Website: lowes
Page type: billing-address
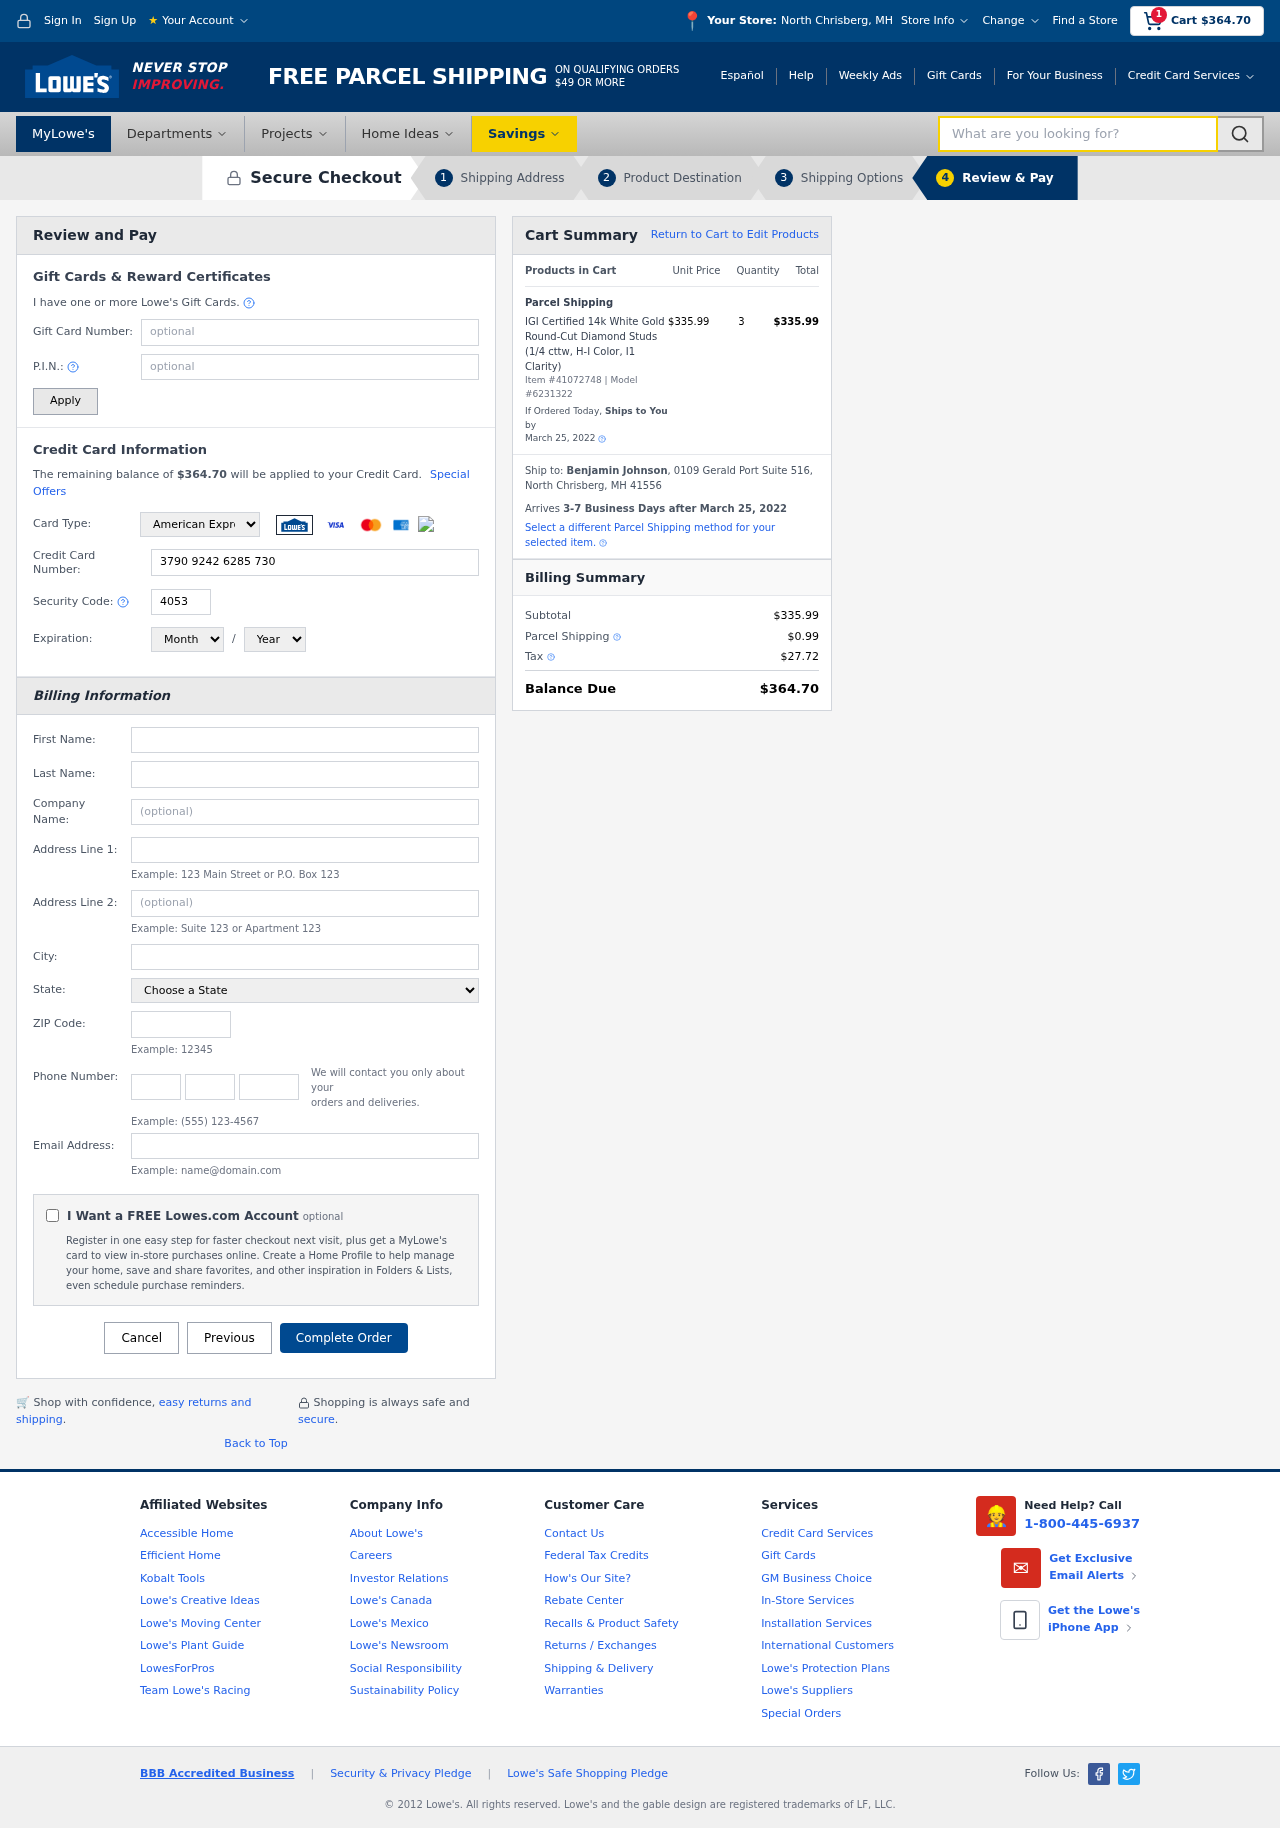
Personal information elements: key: PII_CARD_CVV
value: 4053
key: PII_CARD_EXPIRY_MONTH
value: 02
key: PII_CARD_EXPIRY_YEAR
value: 30
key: PII_CARD_NUMBER
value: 3790 9242 6285 730
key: PII_CARD_TYPE
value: American Express
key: PII_CITY
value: North Chrisberg
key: PII_CITY_STATE
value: North Chrisberg, MH
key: PII_COMPANY
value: Garrett, Powell and Moore
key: PII_EMAIL
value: benjamin.johnson@yahoo.com
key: PII_FIRSTNAME
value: Benjamin
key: PII_FULLNAME
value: Benjamin Johnson
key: PII_LASTNAME
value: Johnson
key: PII_PHONE_AREA
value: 809
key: PII_PHONE_PREFIX
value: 621
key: PII_PHONE_SUFFIX
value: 4757
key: PII_POSTCODE
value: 41556
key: PII_STATE
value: MH
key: PII_STREET
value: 0109 Gerald Port Suite 516
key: PII_CITY_STATE_ZIP
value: North Chrisberg, MH 41556
Product elements: key: PRODUCT1_NAME
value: IGI Certified 14k White Gold Round-Cut Diamond Studs (1/4 cttw, H-I Color, I1 Clarity)
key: PRODUCT1_PRICE
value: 335.99
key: PRODUCT1_QUANTITY
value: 3
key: PRODUCT_ITEM_NUMBER
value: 41072748
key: PRODUCT_MODEL_NUMBER
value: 6231322
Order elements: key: ORDER_SUBTOTAL
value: $364.70
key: ORDER_TOTAL
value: $364.70
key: ORDER_SHIPPING_DATE
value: March 25, 2022
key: ORDER_SUBTOTAL
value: $335.99
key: ORDER_DELIVERY_DATE
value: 3-7 Business Days after March 25, 2022
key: ORDER_SHIPPING_DATE2
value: March 25, 2022
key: ORDER_SUBTOTAL2
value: $335.99
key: ORDER_SHIPPING_COST
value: $0.99
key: ORDER_TAX
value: $27.72
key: ORDER_TOTAL2
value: $364.70
Search elements: key: HEADER_SEARCH
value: What are you looking for?